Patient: sex M, age 32
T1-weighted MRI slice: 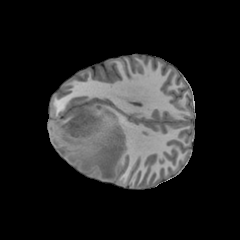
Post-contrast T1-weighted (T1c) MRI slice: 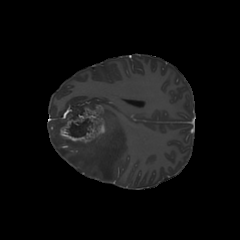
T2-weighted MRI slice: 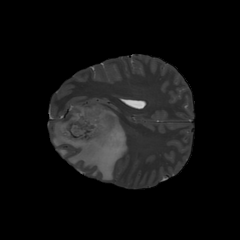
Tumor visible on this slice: yes
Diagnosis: Glioblastoma, IDH-wildtype
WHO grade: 4